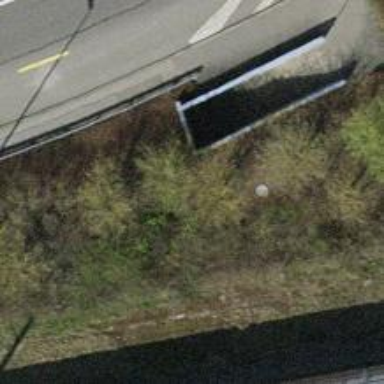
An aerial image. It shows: Concrete footway passing through tunnel.